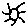
Label: sun